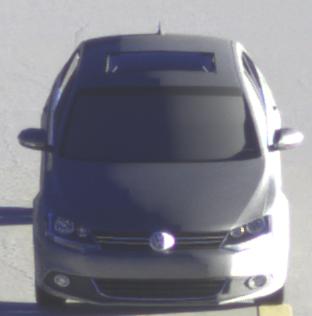
Make: VW
Model: Jetta 1.2 TSI
Detailed model: Jetta (IV)
Model produced from: 2011/01
Model produced until: 2014/08
Doors: 4
Color: gray
Road condition: dry road
Daytime: sunrise or sunset
Contrast: high contrast